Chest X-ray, PA view. Patient: 46 years old, sex F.
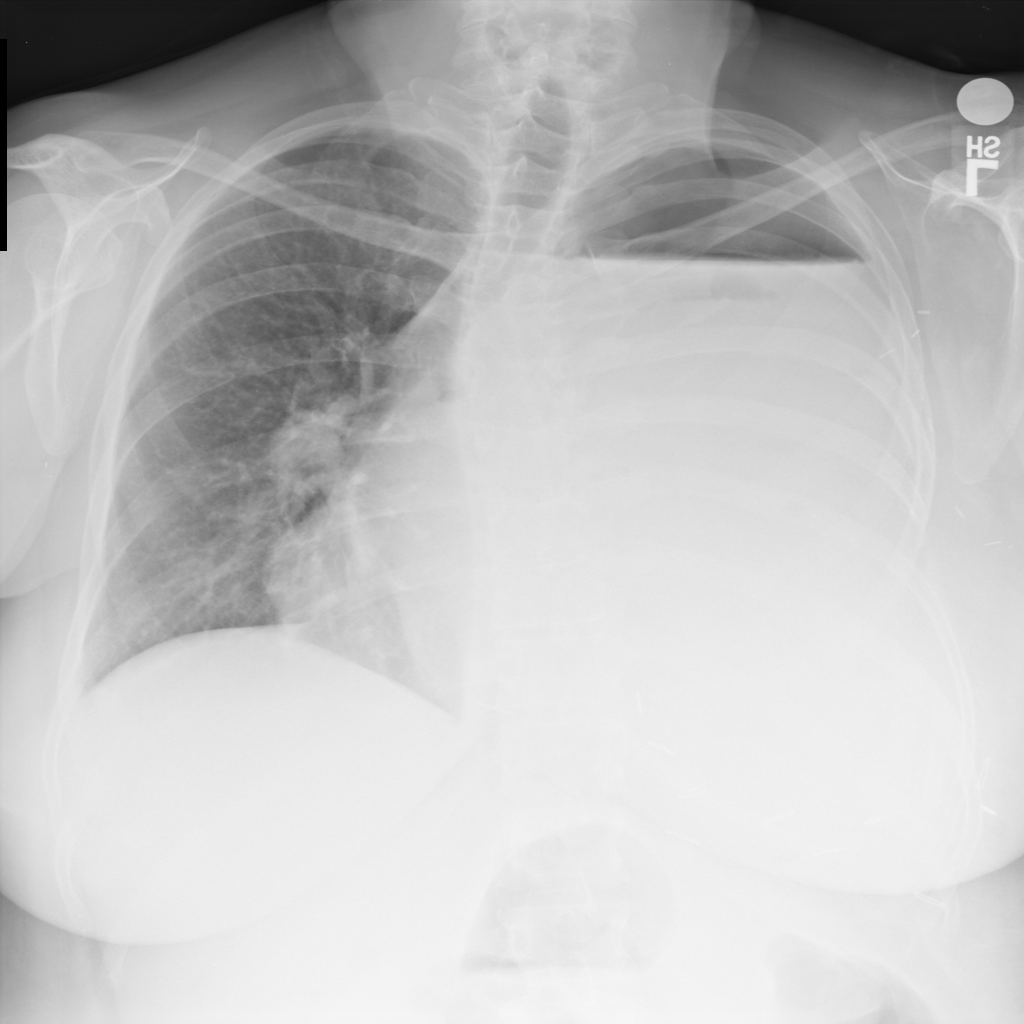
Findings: No Finding